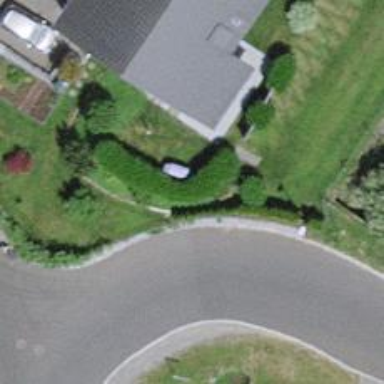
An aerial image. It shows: Hedge barrier.